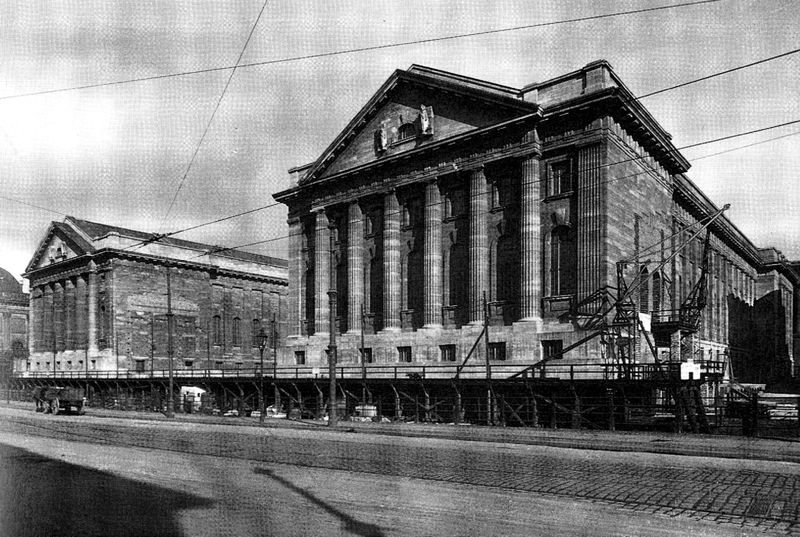
Titel: Pergamon-Museum in Berlin
Künstler: Karl Friedrich Schinkel
Standort: Berlin (EU - D)
Schlagwörter: himmel, fenster, strasse, säulen, gebäude, karren, tribüne, wagen, geländer, foto, kabel, kran, kopfsteinpflaster, schwarzweiß, schatteen, etagen, stromleitungen, pferdefuhrwerk